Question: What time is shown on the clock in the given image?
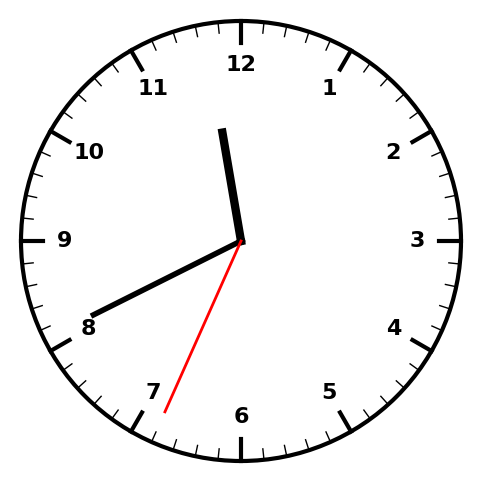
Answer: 11:40:34